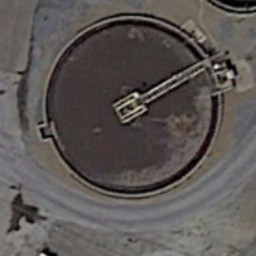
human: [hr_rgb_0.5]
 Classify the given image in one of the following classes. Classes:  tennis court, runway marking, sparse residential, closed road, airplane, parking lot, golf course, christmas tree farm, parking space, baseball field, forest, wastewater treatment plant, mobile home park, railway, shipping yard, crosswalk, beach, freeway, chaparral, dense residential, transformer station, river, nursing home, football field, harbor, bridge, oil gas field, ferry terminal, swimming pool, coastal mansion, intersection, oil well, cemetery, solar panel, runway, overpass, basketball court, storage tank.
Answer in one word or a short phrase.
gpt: wastewater treatment plant